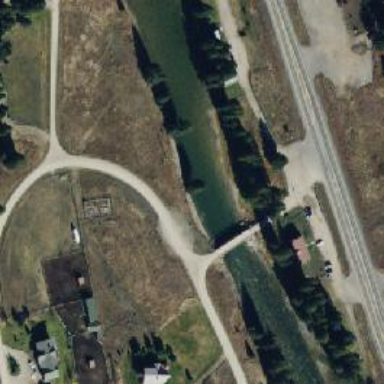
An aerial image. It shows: Residential road with bridge.